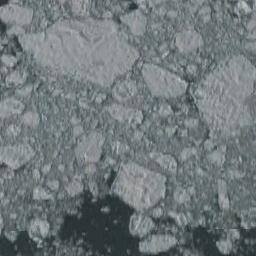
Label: sea_ice